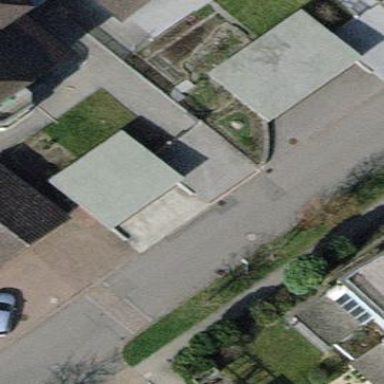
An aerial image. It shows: Group of garages.